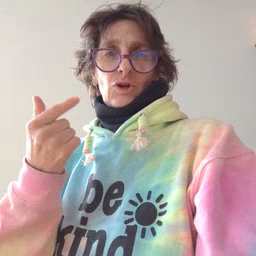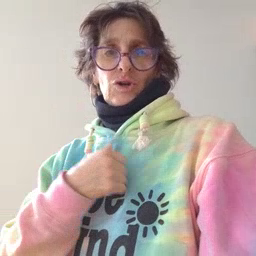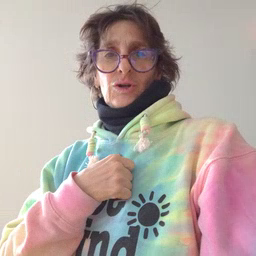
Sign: dog